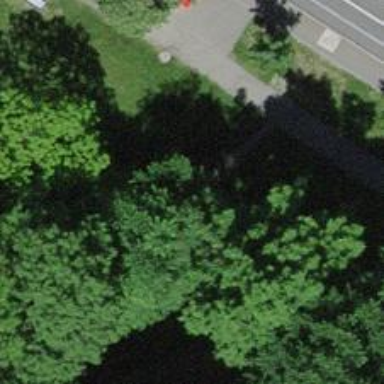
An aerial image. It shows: Paved footway.